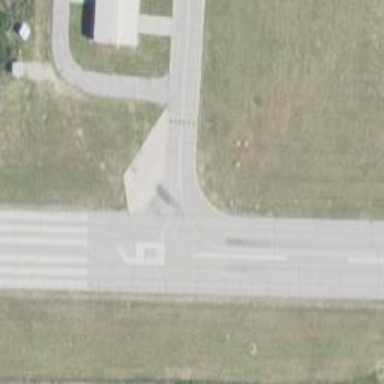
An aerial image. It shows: Image of taxiway at airport.